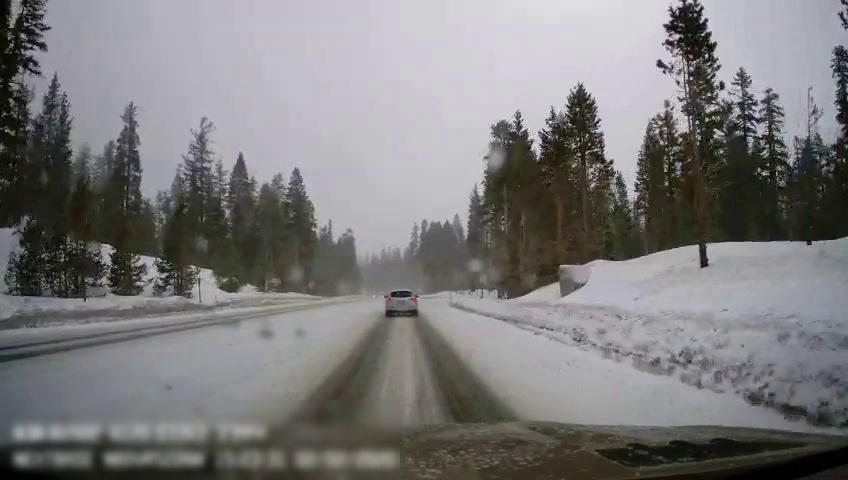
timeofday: Day
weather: Snowy
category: Drivable Space
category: Vehicles | SUV